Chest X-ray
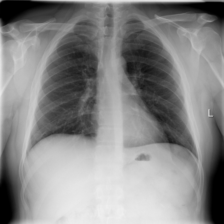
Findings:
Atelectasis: negative
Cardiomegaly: negative
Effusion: negative
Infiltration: positive
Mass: negative
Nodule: negative
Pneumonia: negative
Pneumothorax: negative
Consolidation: negative
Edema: negative
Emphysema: negative
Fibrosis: negative
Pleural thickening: negative
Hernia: negative